Current action and preconditions to check: trajectory_clear

Your task: For each precondition in the list above, predict whether it will hold at this action.

Consider the current scene as observed from the mobile robot's camera, and analyze the predicted future states of all dynamic agents (e.g., people, animals, vehicles, or any moving entities) within the NEXT SECOND.

IMPORTANT: Only answer "very likely" if you are absolutely certain—based on strong, clear evidence—that a dynamic agent will violate the precondition in the predicted future state. Do NOT answer "very likely" for unlikely, ambiguous, or low-probability risks.

Ask yourself for each precondition: Is there a high probability, with clear and convincing evidence, that the predicted future states of any dynamic agent will interfere with the predicted future state of the currently executing action within the NEXT SECOND, causing that precondition to fail?

Assess the risk level based on these predictions. Use "likely" or "very likely" if motions create a clear risk of interference.

Use "neutral" or "improbable" if agents are nearby but their predicted paths are clearly diverging or non-conflicting.

Failure Risk Categories: "very improbable", "improbable", "neutral", "likely", "very likely"

Answer Format: Output ONLY the probability_of_failure value from these categories: "very improbable", "improbable", "neutral", "likely", "very likely"

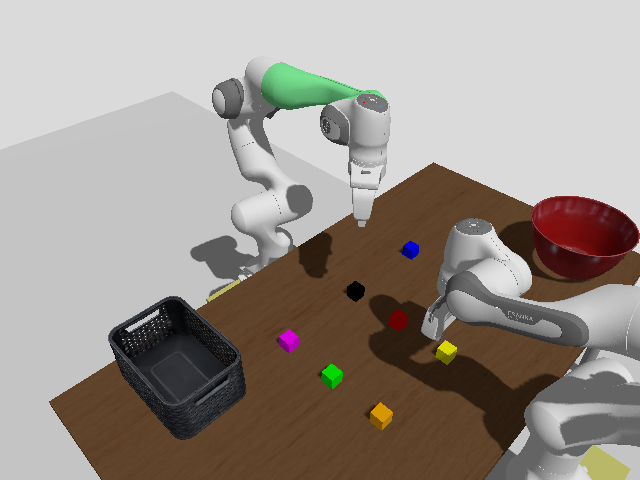

Answer: very improbable